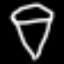
Label: diamond